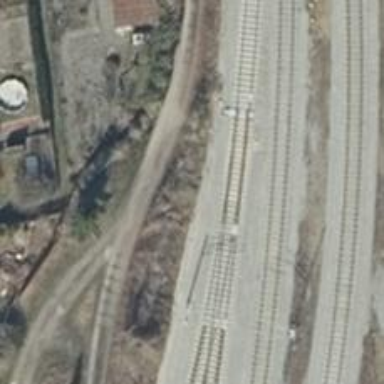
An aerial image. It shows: Railway switch.